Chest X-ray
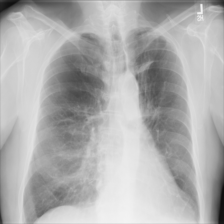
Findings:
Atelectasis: negative
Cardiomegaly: negative
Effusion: negative
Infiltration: positive
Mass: negative
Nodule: negative
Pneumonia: negative
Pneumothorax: negative
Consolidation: negative
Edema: negative
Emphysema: negative
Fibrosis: positive
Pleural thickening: negative
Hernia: negative